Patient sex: M
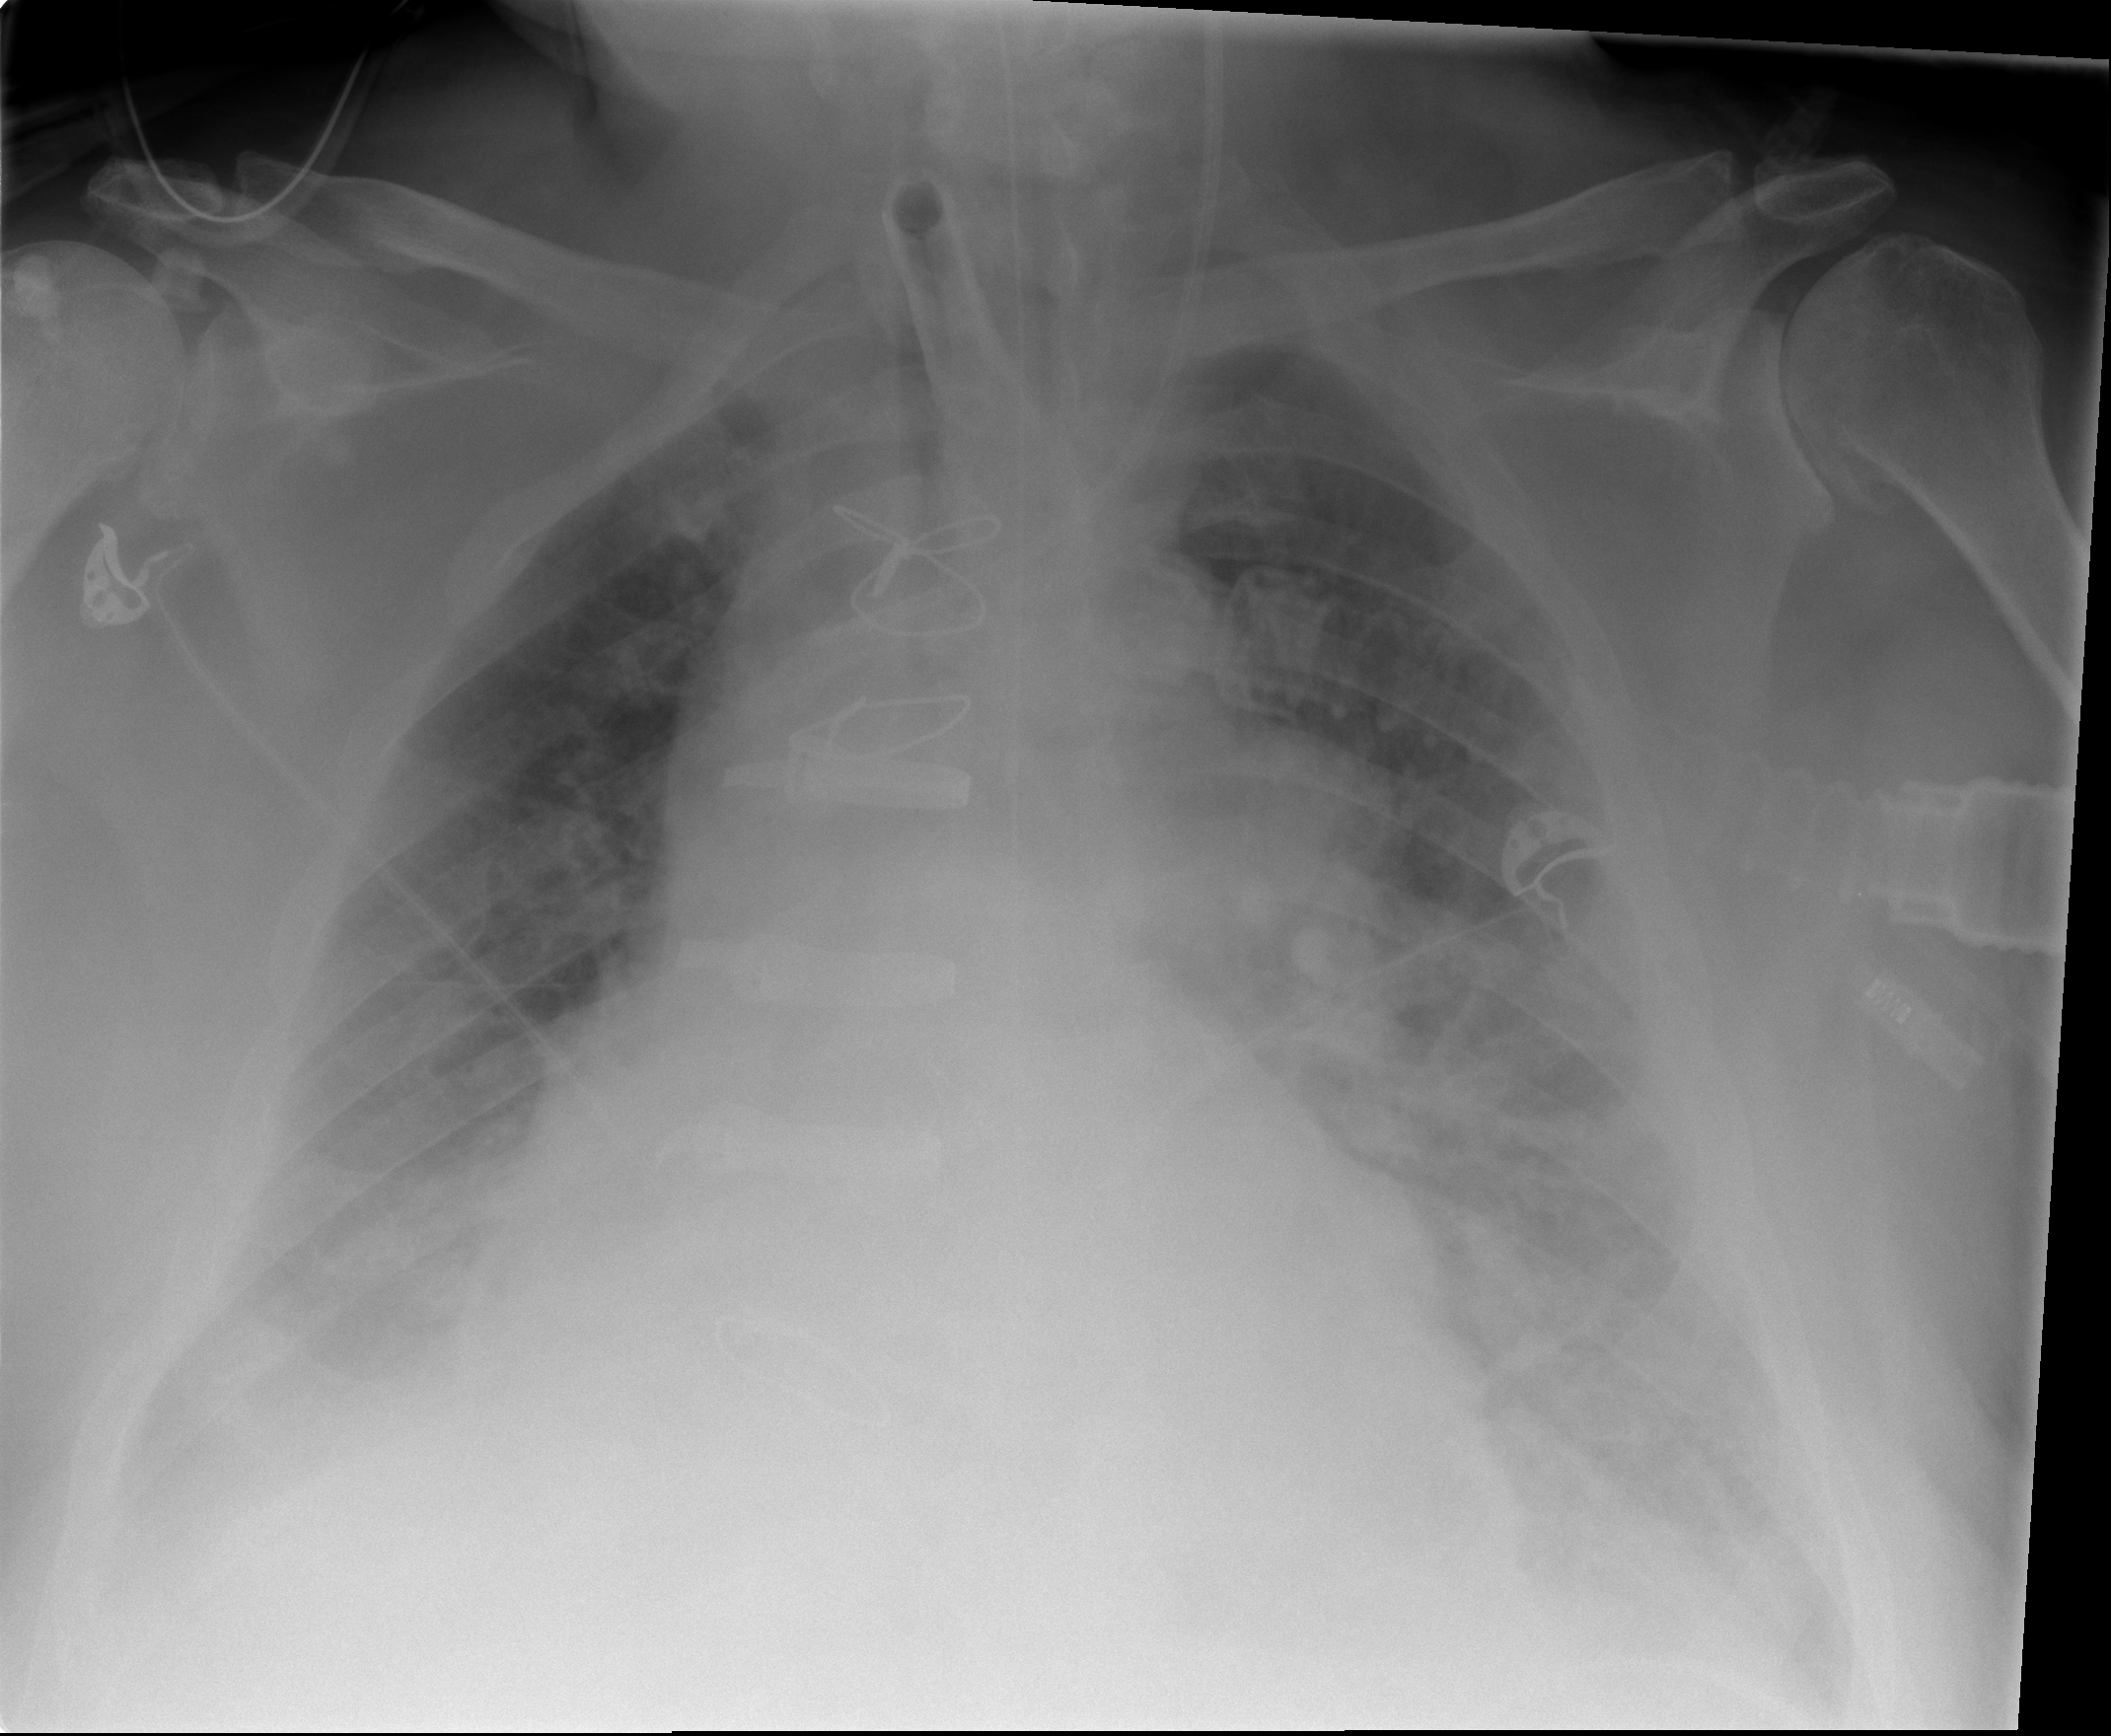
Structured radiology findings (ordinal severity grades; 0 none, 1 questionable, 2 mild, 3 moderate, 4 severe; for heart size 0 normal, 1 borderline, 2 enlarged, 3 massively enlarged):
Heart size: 2
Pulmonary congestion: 2
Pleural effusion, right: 2
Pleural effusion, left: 1
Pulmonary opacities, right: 3
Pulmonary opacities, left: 3
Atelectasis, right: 2
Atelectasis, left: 2